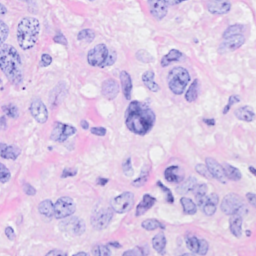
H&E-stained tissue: Breast